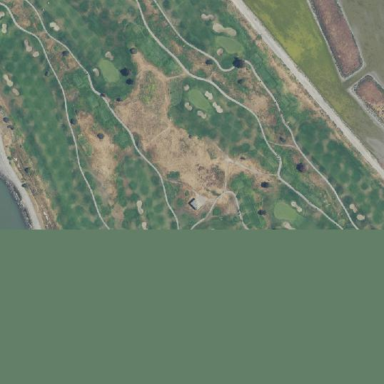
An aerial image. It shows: Golf course.